Question: A JSF web application tries to retrieve resource from a Java EE web service. The JSF web app works fine. Since I added the Http client source to retrive web service resources the JBoss instance claims about:
'''
15:29:47,689 SEVERE [javax.enterprise.resource.webcontainer.jsf.application] (http--0.0.0.0-443-1) Error Rendering View[/index.xhtml]: javax.el.ELException: /surfaceParts/sideBarLeft.xhtml @14,79 value="#{categories.cats}": java.lang.LinkageError: loader constraint violation: when resolving method "org.jboss.resteasy.client.core.executors.ApacheHttpClient4Executor.<init>(Lorg/apache/http/client/HttpClient;Lorg/apache/http/protocol/HttpContext;)V" the class loader (instance of org/jboss/modules/ModuleClassLoader) of the current class, at/fhj/ase/ssl/SSLClientHelper, and the class loader (instance of org/jboss/modules/ModuleClassLoader) for resolved class, org/jboss/resteasy/client/core/executors/ApacheHttpClient4Executor, have different Class objects for the type xecutors.ApacheHttpClient4Executor.<init>(Lorg/apache/http/client/HttpClient;Lorg/apache/http/protocol/HttpContext;)V used in the signature
at com.sun.faces.facelets.el.TagValueExpression.getValue(TagValueExpression.java:114) [jsf-impl-2.1.7-jbossorg-2.jar:]
at javax.faces.component.ComponentStateHelper.eval(ComponentStateHelper.java:194) [jboss-jsf-api_2.1_spec-2.0.1.Final.jar:2.0.1.Final]
at javax.faces.component.ComponentStateHelper.eval(ComponentStateHelper.java:182) [jboss-jsf-api_2.1_spec-2.0.1.Final.jar:2.0.1.Final]
at javax.faces.component.UIData.getValue(UIData.java:731) [jboss-jsf-api_2.1_spec-2.0.1.Final.jar:2.0.1.Final]
at javax.faces.component.UIData.getDataModel(UIData.java:1798) [jboss-jsf-api_2.1_spec-2.0.1.Final.jar:2.0.1.Final]
at javax.faces.component.UIData.setRowIndexWithoutRowStatePreserved(UIData.java:484) [jboss-jsf-api_2.1_spec-2.0.1.Final.jar:2.0.1.Final]
at javax.faces.component.UIData.setRowIndex(UIData.java:473) [jboss-jsf-api_2.1_spec-2.0.1.Final.jar:2.0.1.Final]
at com.sun.faces.renderkit.html_basic.TableRenderer.encodeBegin(TableRenderer.java:81) [jsf-impl-2.1.7-jbossorg-2.jar:]
at javax.faces.component.UIComponentBase.encodeBegin(UIComponentBase.java:820) [jboss-jsf-api_2.1_spec-2.0.1.Final.jar:2.0.1.Final]
at javax.faces.component.UIData.encodeBegin(UIData.java:1118) [jboss-jsf-api_2.1_spec-2.0.1.Final.jar:2.0.1.Final]
at javax.faces.component.UIComponent.encodeAll(UIComponent.java:1777) [jboss-jsf-api_2.1_spec-2.0.1.Final.jar:2.0.1.Final]
at javax.faces.render.Renderer.encodeChildren(Renderer.java:168) [jboss-jsf-api_2.1_spec-2.0.1.Final.jar:2.0.1.Final]
at javax.faces.component.UIComponentBase.encodeChildren(UIComponentBase.java:845) [jboss-jsf-api_2.1_spec-2.0.1.Final.jar:2.0.1.Final]
at javax.faces.component.UIComponent.encodeAll(UIComponent.java:1779) [jboss-jsf-api_2.1_spec-2.0.1.Final.jar:2.0.1.Final]
at javax.faces.component.UIComponent.encodeAll(UIComponent.java:1782) [jboss-jsf-api_2.1_spec-2.0.1.Final.jar:2.0.1.Final]
at javax.faces.component.UIComponent.encodeAll(UIComponent.java:1782) [jboss-jsf-api_2.1_spec-2.0.1.Final.jar:2.0.1.Final]
at javax.faces.component.UIComponent.encodeAll(UIComponent.java:1782) [jboss-jsf-api_2.1_spec-2.0.1.Final.jar:2.0.1.Final]
at com.sun.faces.application.view.FaceletViewHandlingStrategy.renderView(FaceletViewHandlingStrategy.java:402) [jsf-impl-2.1.7-jbossorg-2.jar:]
at com.sun.faces.application.view.MultiViewHandler.renderView(MultiViewHandler.java:125) [jsf-impl-2.1.7-jbossorg-2.jar:]
at com.sun.faces.lifecycle.RenderResponsePhase.execute(RenderResponsePhase.java:121) [jsf-impl-2.1.7-jbossorg-2.jar:]
at com.sun.faces.lifecycle.Phase.doPhase(Phase.java:101) [jsf-impl-2.1.7-jbossorg-2.jar:]
at com.sun.faces.lifecycle.LifecycleImpl.render(LifecycleImpl.java:139) [jsf-impl-2.1.7-jbossorg-2.jar:]
at javax.faces.webapp.FacesServlet.service(FacesServlet.java:594) [jboss-jsf-api_2.1_spec-2.0.1.Final.jar:2.0.1.Final]
at org.apache.catalina.core.ApplicationFilterChain.internalDoFilter(ApplicationFilterChain.java:329) [jbossweb-7.0.13.Final.jar:]
at org.apache.catalina.core.ApplicationFilterChain.doFilter(ApplicationFilterChain.java:248) [jbossweb-7.0.13.Final.jar:]
at org.apache.catalina.core.StandardWrapperValve.invoke(StandardWrapperValve.java:275) [jbossweb-7.0.13.Final.jar:]
at org.apache.catalina.core.StandardContextValve.invoke(StandardContextValve.java:161) [jbossweb-7.0.13.Final.jar:]
at org.apache.catalina.authenticator.AuthenticatorBase.invoke(AuthenticatorBase.java:489) [jbossweb-7.0.13.Final.jar:]
at org.jboss.as.web.security.SecurityContextAssociationValve.invoke(SecurityContextAssociationValve.java:153) [jboss-as-web-7.1.1.Final.jar:7.1.1.Final]
at org.apache.catalina.core.StandardHostValve.invoke(StandardHostValve.java:155) [jbossweb-7.0.13.Final.jar:]
at org.apache.catalina.valves.ErrorReportValve.invoke(ErrorReportValve.java:102) [jbossweb-7.0.13.Final.jar:]
at org.apache.catalina.core.StandardEngineValve.invoke(StandardEngineValve.java:109) [jbossweb-7.0.13.Final.jar:]
at org.apache.catalina.connector.CoyoteAdapter.service(CoyoteAdapter.java:368) [jbossweb-7.0.13.Final.jar:]
at org.apache.coyote.http11.Http11Processor.process(Http11Processor.java:877) [jbossweb-7.0.13.Final.jar:]
at org.apache.coyote.http11.Http11Protocol$Http11ConnectionHandler.process(Http11Protocol.java:671) [jbossweb-7.0.13.Final.jar:]
at org.apache.tomcat.util.net.JIoEndpoint$Worker.run(JIoEndpoint.java:930) [jbossweb-7.0.13.Final.jar:]
at java.lang.Thread.run(Unknown Source) [rt.jar:1.7.0_25]
Caused by: java.lang.LinkageError: loader constraint violation: when resolving method "org.jboss.resteasy.client.core.executors.ApacheHttpClient4Executor.<init>(Lorg/apache/http/client/HttpClient;Lorg/apache/http/protocol/HttpContext;)V" the class loader (instance of org/jboss/modules/ModuleClassLoader) of the current class, at/fhj/ase/ssl/SSLClientHelper, and the class loader (instance of org/jboss/modules/ModuleClassLoader) for resolved class, org/jboss/resteasy/client/core/executors/ApacheHttpClient4Executor, have different Class objects for the type xecutors.ApacheHttpClient4Executor.<init>(Lorg/apache/http/client/HttpClient;Lorg/apache/http/protocol/HttpContext;)V used in the signature
at at.fhj.ase.ssl.SSLClientHelper.getSSLClientRequest(SSLClientHelper.java:71) [classes:]
at at.fhj.ase.beans.Categories.getCats(Categories.java:39) [classes:]
at sun.reflect.NativeMethodAccessorImpl.invoke0(Native Method) [rt.jar:1.7.0_25]
at sun.reflect.NativeMethodAccessorImpl.invoke(Unknown Source) [rt.jar:1.7.0_25]
at sun.reflect.DelegatingMethodAccessorImpl.invoke(Unknown Source) [rt.jar:1.7.0_25]
at java.lang.reflect.Method.invoke(Unknown Source) [rt.jar:1.7.0_25]
at javax.el.BeanELResolver.getValue(BeanELResolver.java:302) [jboss-el-api_2.2_spec-1.0.0.Final.jar:1.0.0.Final]
at com.sun.faces.el.DemuxCompositeELResolver._getValue(DemuxCompositeELResolver.java:176) [jsf-impl-2.1.7-jbossorg-2.jar:]
at com.sun.faces.el.DemuxCompositeELResolver.getValue(DemuxCompositeELResolver.java:203) [jsf-impl-2.1.7-jbossorg-2.jar:]
at org.apache.el.parser.AstValue.getValue(AstValue.java:169) [jbossweb-7.0.13.Final.jar:]
at org.apache.el.ValueExpressionImpl.getValue(ValueExpressionImpl.java:189) [jbossweb-7.0.13.Final.jar:]
at com.sun.faces.facelets.el.TagValueExpression.getValue(TagValueExpression.java:109) [jsf-impl-2.1.7-jbossorg-2.jar:]
... 36 more
'''
I'm pretty sure that the HttpClient source is fine, since it's the same what is used at the web service side for JUnit tests.
The web service is deployed on JBoss AS7.1 (works fine so far) The JSF web client is deployed on the same JBoss instance. Both are started via Eclipse. The Deployment assembly for of the JSF web client looks like:

I assume that the linkage error is caused by the external (BuildPath & DeploymentAssembly) added apache http client library. But how do I resolve this?
Please tell me if you need further details.
I am very grateful for any help!
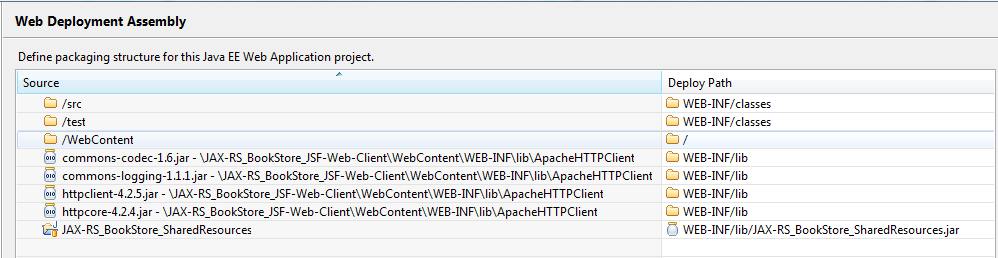
Answer: The reason why you are seeing the error is because RestEasy has a dependency on httpclient jars which is provided as a jboss module. The version you provided is conflicting with the one provided by JBoss .
Why do you need to package the HTTPClient jars with your web app? Is it for some rest client call? In that case you should use RestEasy which is the default JAX-RS implementation on JBoss AS7. It will be a better framework to use for that purpose.
Your other option is to add a dependency on the 'org.apache.httpcomponents' module in your 'WEB-INF\jboss-deployment-structure.xml' and remove the http-client jars from 'WEB-INF\lib'.